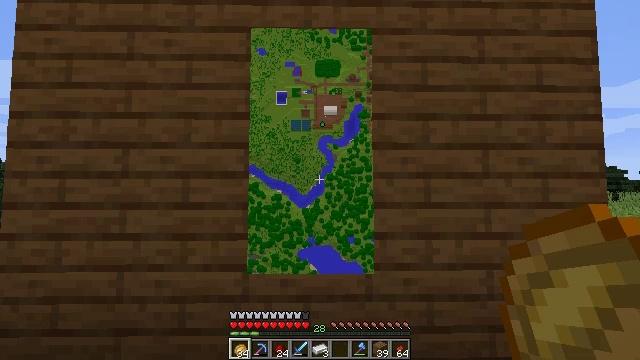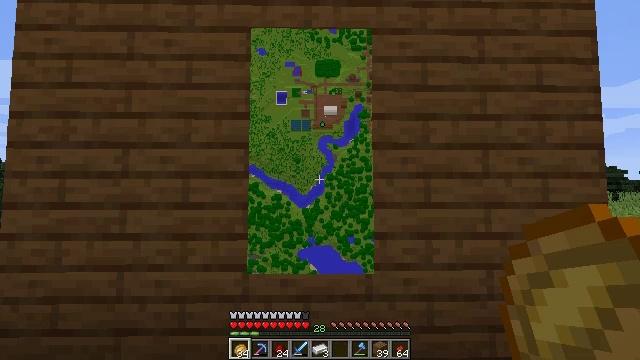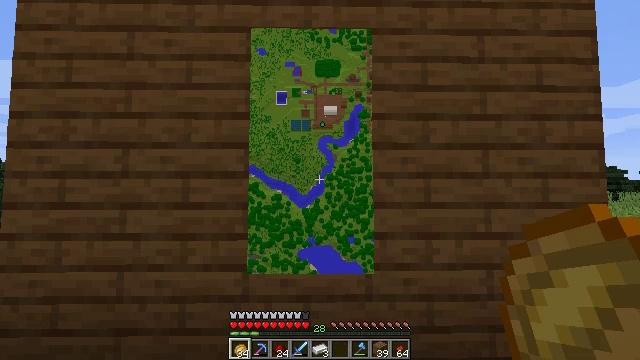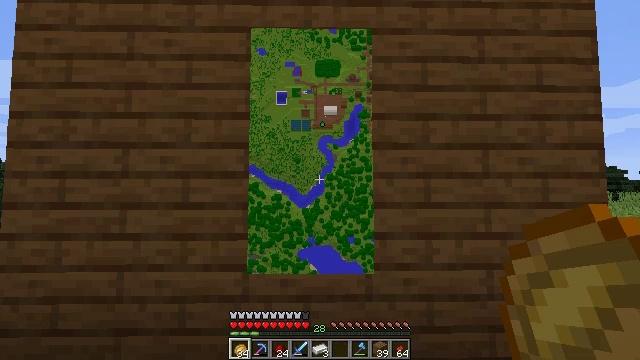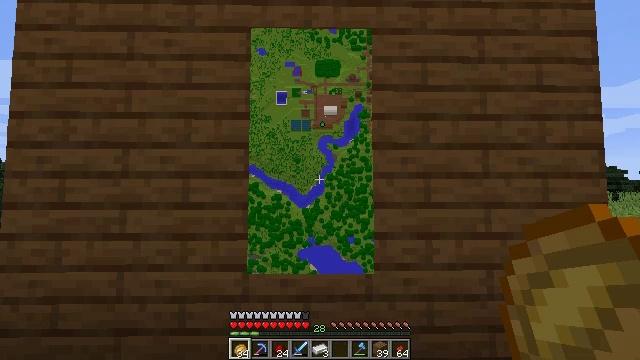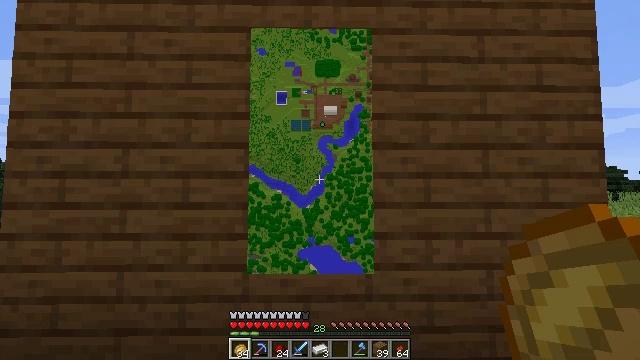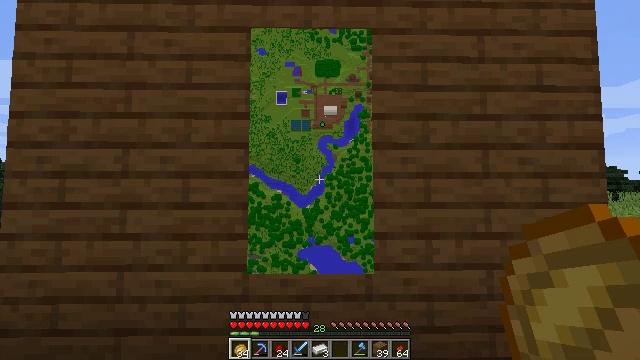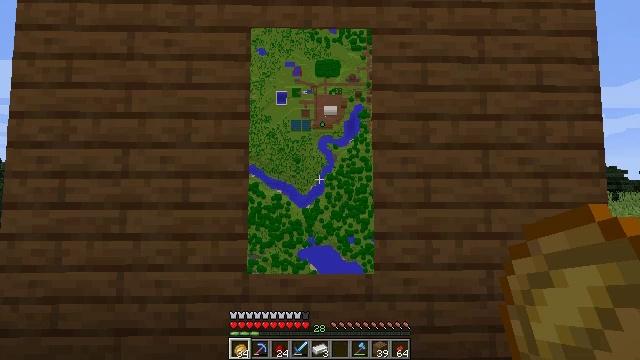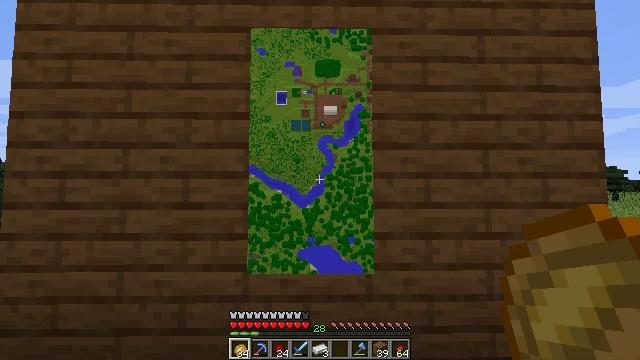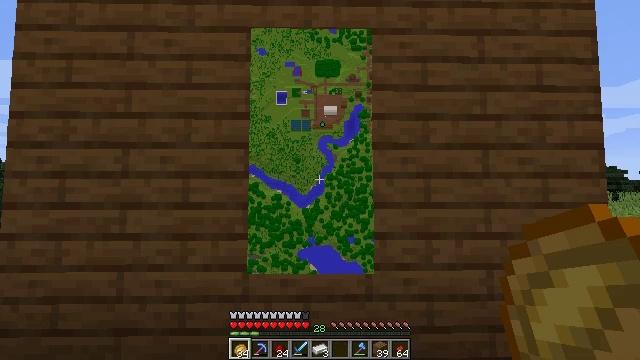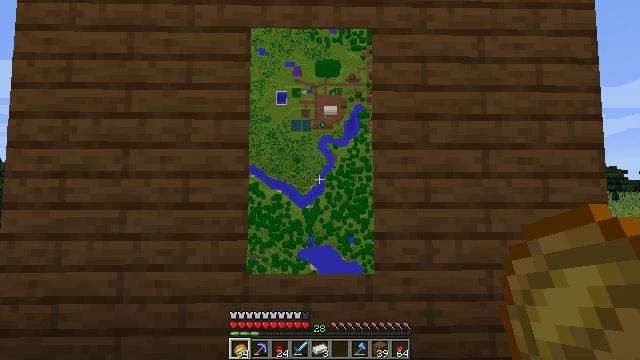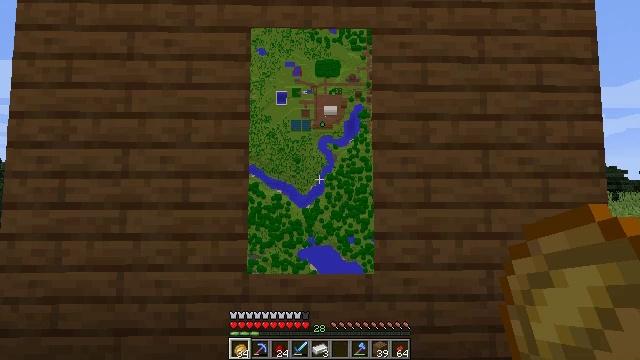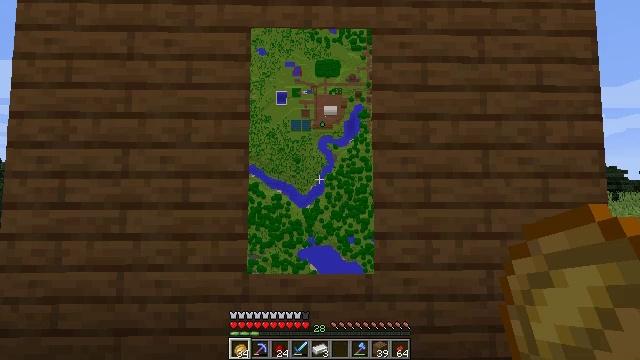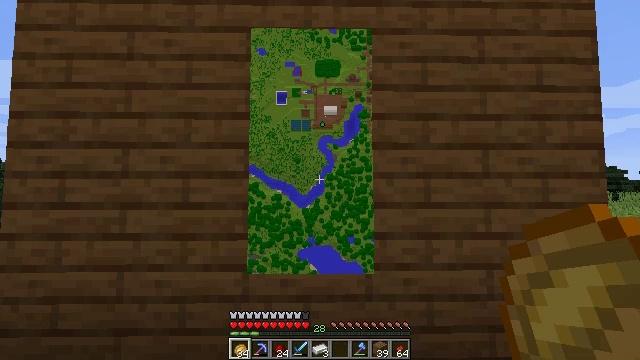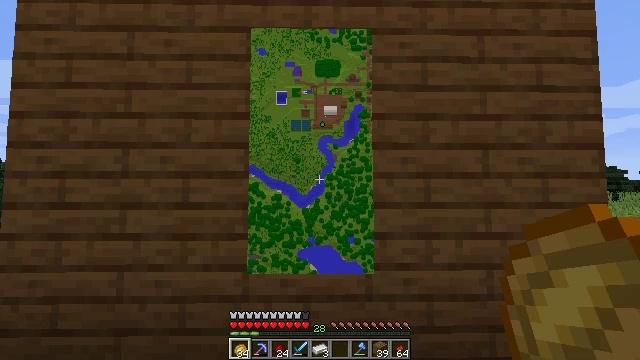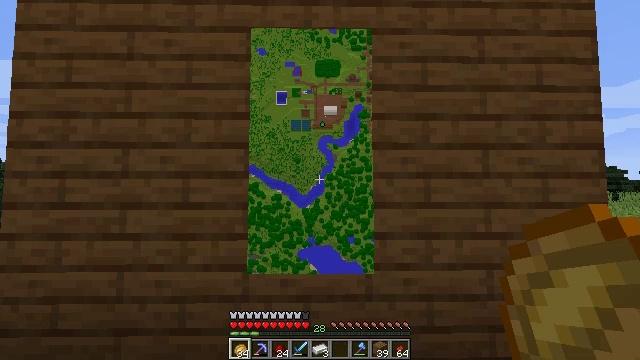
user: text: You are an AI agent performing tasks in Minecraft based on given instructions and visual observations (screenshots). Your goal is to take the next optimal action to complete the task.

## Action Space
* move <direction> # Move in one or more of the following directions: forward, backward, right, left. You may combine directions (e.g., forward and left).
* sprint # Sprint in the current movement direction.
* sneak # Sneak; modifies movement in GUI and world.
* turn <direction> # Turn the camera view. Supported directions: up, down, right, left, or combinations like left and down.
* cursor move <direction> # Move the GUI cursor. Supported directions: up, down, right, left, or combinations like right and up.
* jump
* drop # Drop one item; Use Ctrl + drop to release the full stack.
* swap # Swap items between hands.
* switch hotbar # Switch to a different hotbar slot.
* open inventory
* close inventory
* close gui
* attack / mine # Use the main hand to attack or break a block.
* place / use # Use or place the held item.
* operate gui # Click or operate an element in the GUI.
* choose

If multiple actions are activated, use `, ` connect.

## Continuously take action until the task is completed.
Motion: motion action
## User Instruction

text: Make an item frame in the crafting table.
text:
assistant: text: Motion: no_op
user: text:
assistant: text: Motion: no_op
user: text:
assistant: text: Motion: no_op
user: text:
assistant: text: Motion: no_op
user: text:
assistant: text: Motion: no_op
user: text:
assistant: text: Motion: no_op
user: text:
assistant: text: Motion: no_op
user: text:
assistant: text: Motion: no_op
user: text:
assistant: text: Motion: no_op
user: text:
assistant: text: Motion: no_op
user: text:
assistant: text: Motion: no_op
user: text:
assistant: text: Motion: no_op
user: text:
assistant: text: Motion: no_op
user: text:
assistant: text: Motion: no_op
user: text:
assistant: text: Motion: no_op
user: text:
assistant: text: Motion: no_op
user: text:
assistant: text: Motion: no_op
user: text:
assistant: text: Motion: no_op
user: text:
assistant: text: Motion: no_op
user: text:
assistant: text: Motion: no_op
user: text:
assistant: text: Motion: no_op
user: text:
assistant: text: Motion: no_op
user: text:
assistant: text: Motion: no_op
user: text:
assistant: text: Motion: no_op
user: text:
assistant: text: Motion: no_op
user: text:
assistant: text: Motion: no_op
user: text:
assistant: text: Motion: no_op
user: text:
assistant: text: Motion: no_op
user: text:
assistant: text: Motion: no_op
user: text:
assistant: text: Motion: no_op